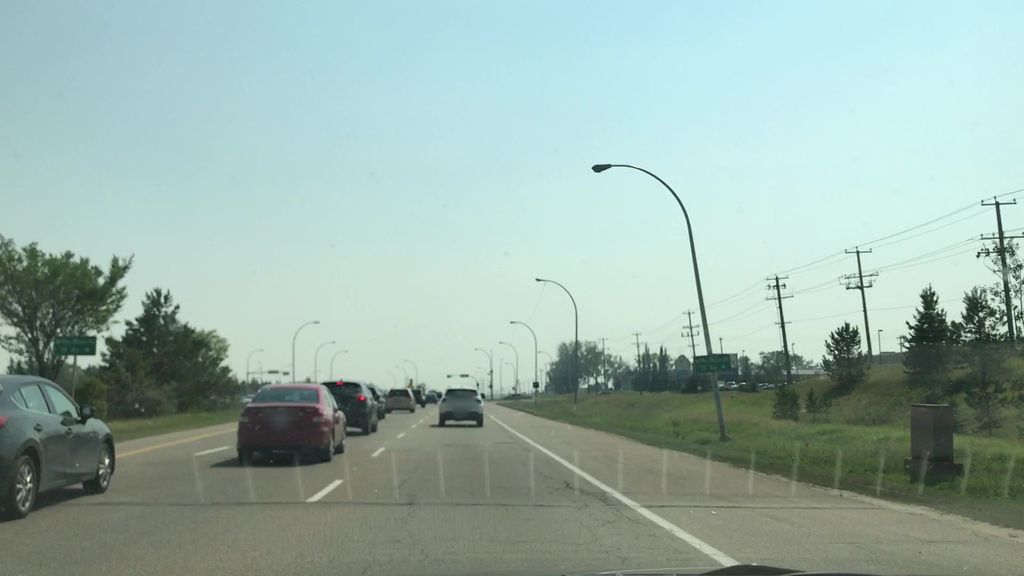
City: edmonton